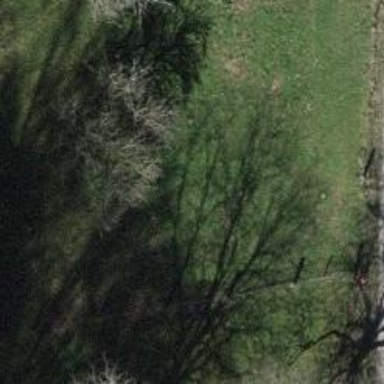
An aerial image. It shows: Single tag "natural: tree."